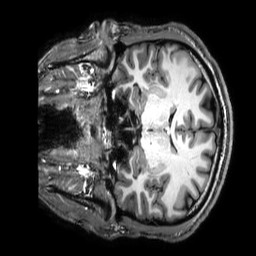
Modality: T1w
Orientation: coronal
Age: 28
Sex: male
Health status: healthy
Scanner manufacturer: philips
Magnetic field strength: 3 T
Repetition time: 0.009 s
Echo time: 0.003996 s